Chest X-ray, PA view. Patient: 39 years old, sex M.
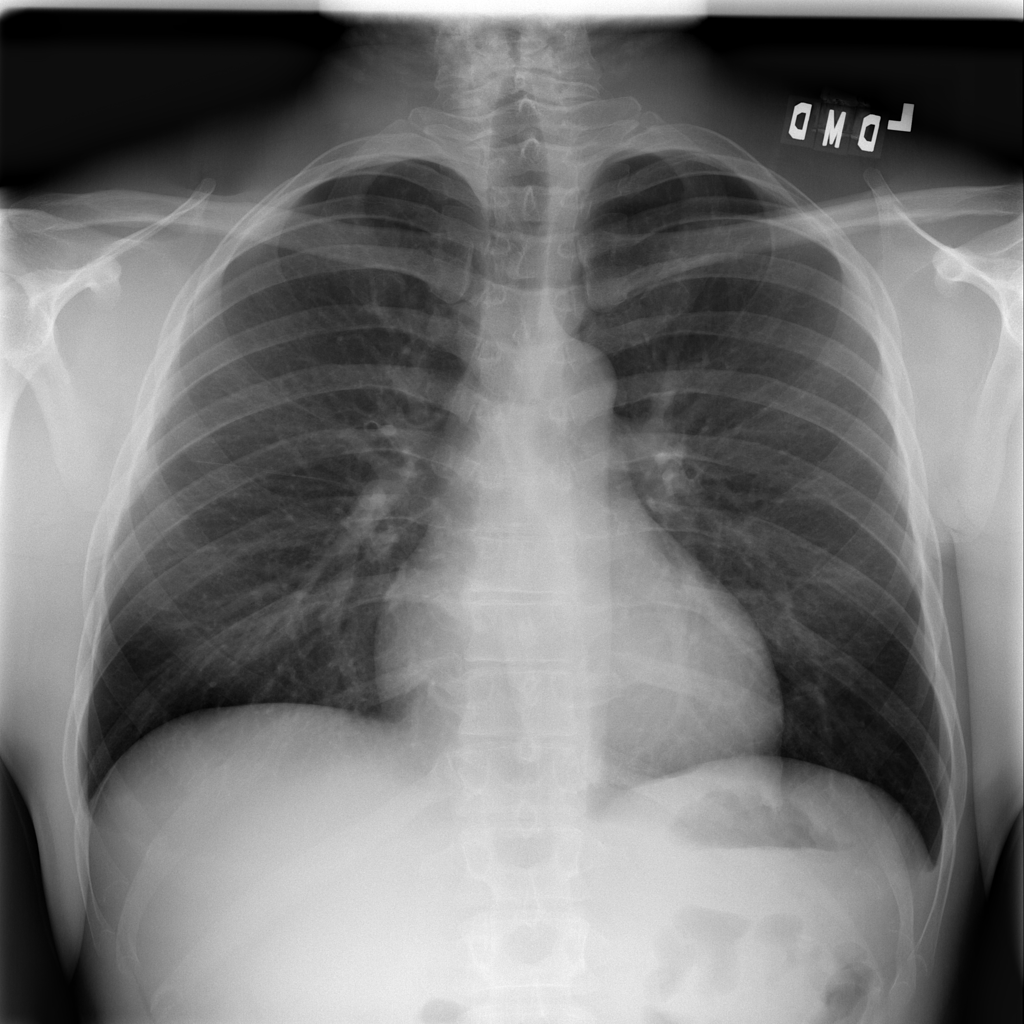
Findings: No Finding